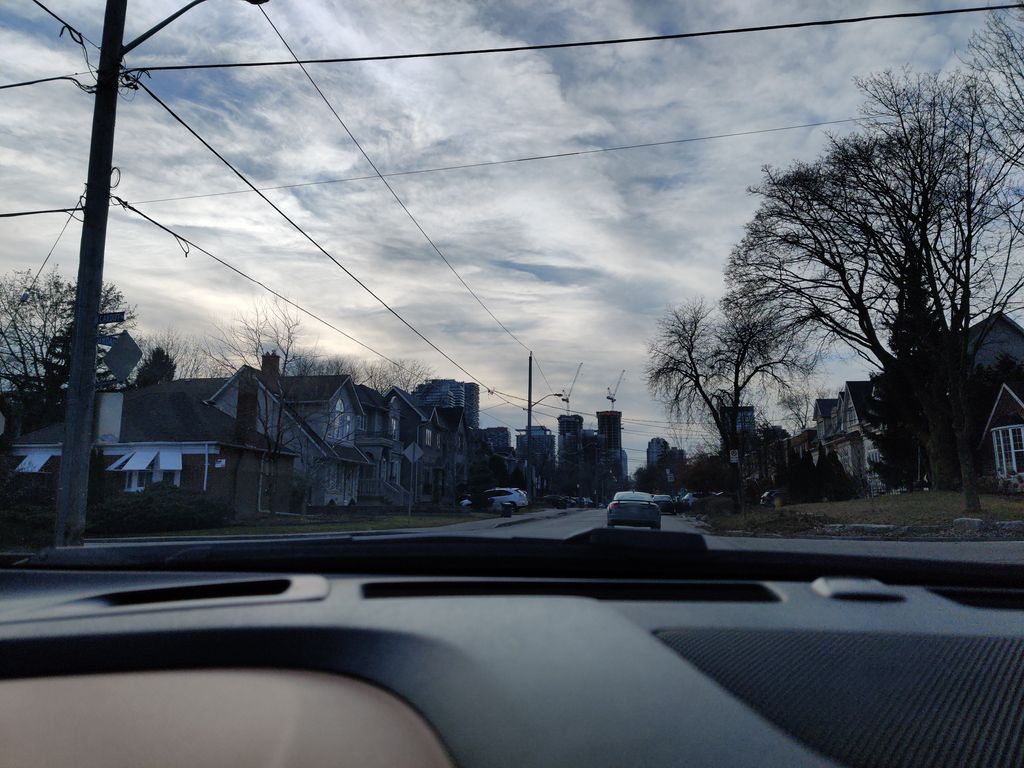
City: toronto